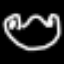
Label: frog